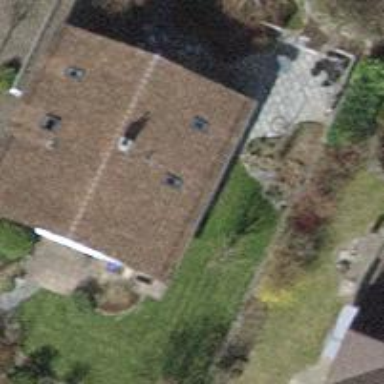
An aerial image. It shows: Detached building with gabled roof.